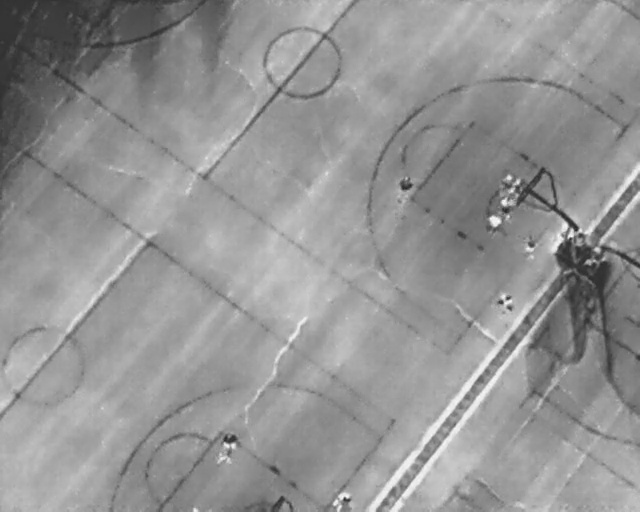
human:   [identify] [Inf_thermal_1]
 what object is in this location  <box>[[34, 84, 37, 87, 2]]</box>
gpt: <ref>1 medium person at the bottom</ref>

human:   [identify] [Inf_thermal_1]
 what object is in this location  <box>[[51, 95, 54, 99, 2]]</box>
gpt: <ref>1 large person at the bottom</ref>